Field crop: maize
Growth stage: 1
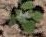
Species: chenopodium